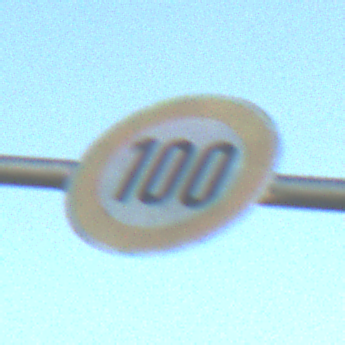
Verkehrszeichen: Geschwindigkeit100
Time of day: MorningAfternoon
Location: Outdoor (Nature)
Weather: Clear
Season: NotSpecified
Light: Natural